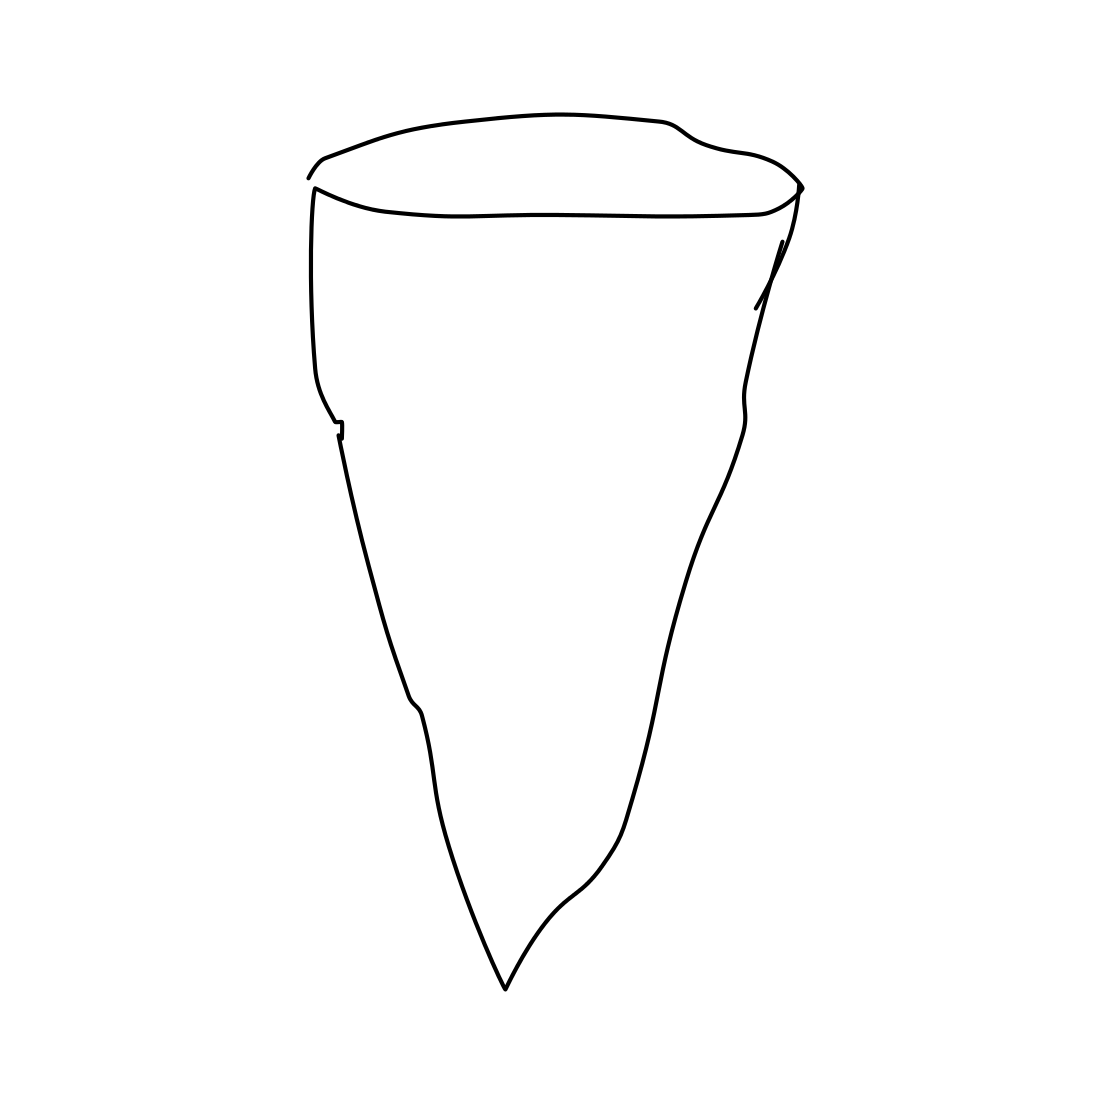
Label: ice-cream-cone